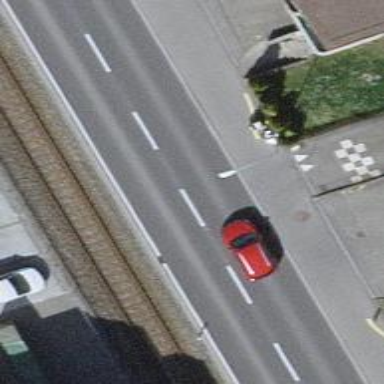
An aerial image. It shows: Primary highway with asphalt cycle track on the right side.